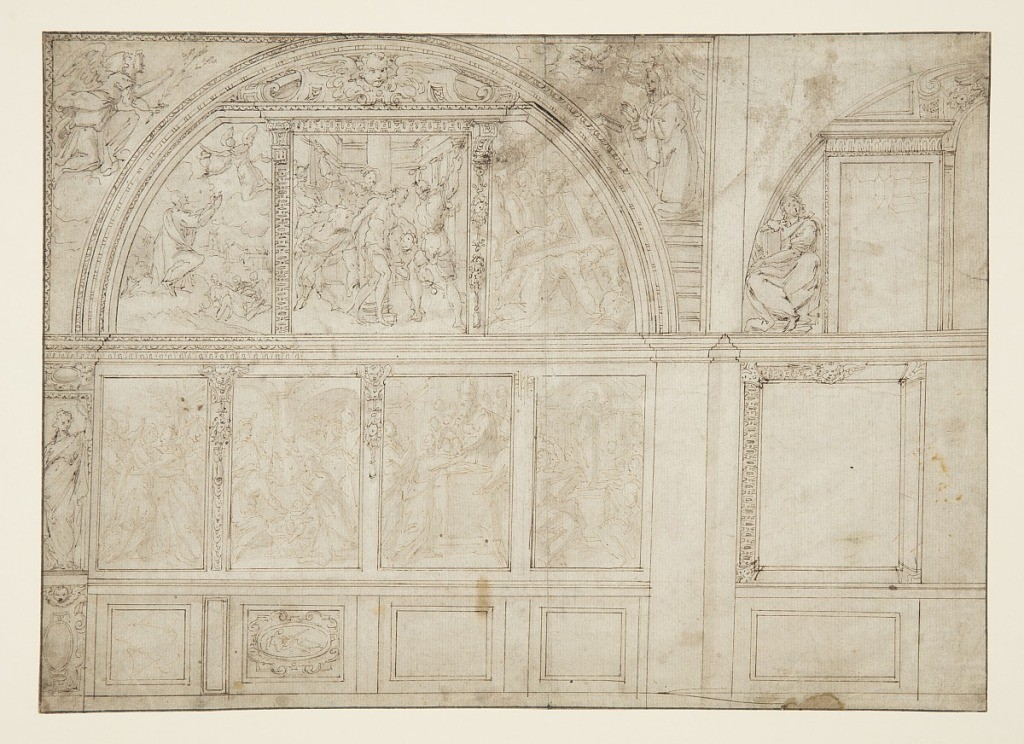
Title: Design for a Chapel Wall
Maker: Giovanni Battista della Rovere, Italian, ca. 1561–ca. 1630
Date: late 16th century
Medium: Pen and brown ink, brush and gray wash on beige prepared paper
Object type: Drawing
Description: Design for a chapel wall topped with an arch, filled with sculptural projects at top and sides and painted panels between. Within the arch, a triptych of panels depicting figural scenes from the Bible, possibly all relating to the Crucifixion and death of Christ. At left, an angel brings an object to a man who waits with outstretched arms. At center, a man's arms are bound around a pole while he is beaten. At right, Christ falls while carrying the Crucifix. Below the arch, four rectangular panels with additional figural scenes, possibly representing the Resurrection.